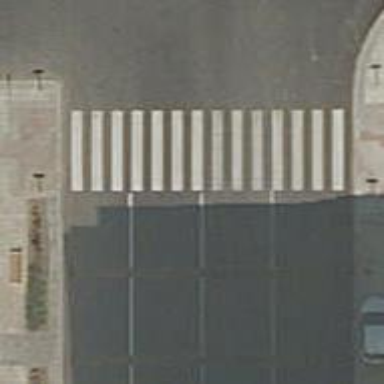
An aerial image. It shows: Uncontrolled zebra crossing on the road.